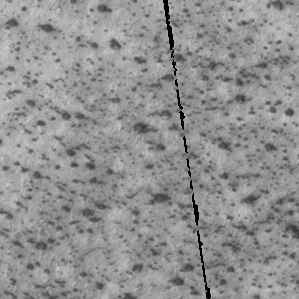
Label: frost